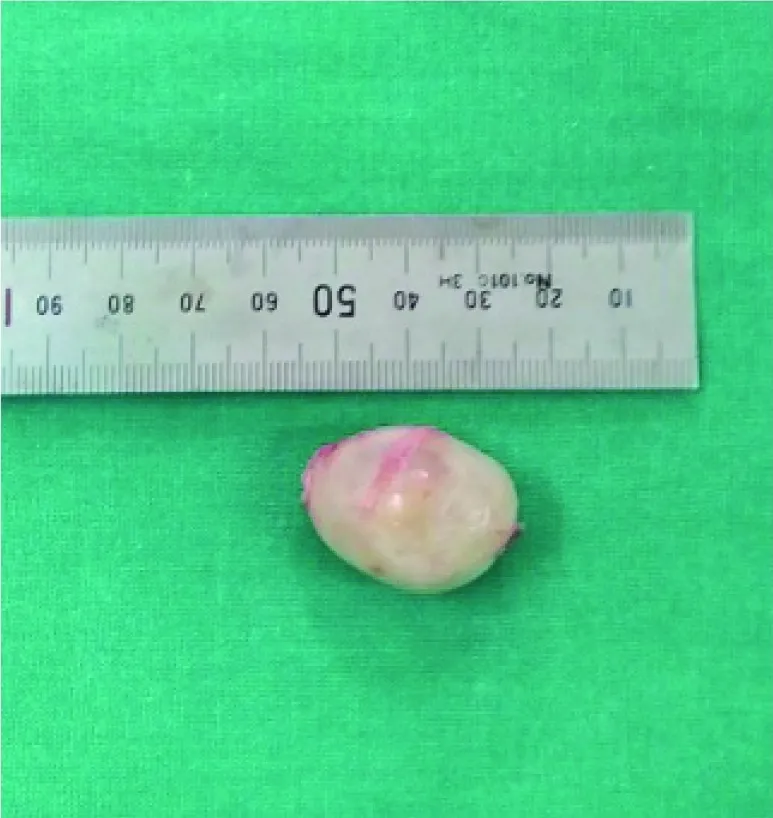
Gross image of the excised lesion.
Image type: medical_photograph (other_medical_photograph)